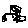
Label: car